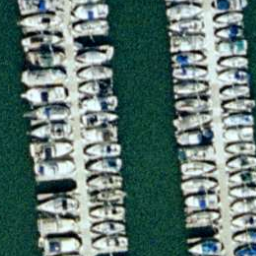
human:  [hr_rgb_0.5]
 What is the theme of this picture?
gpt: harbor

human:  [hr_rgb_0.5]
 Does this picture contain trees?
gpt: no

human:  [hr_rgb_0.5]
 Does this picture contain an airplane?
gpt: no

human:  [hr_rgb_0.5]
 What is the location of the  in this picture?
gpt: i cannot see it